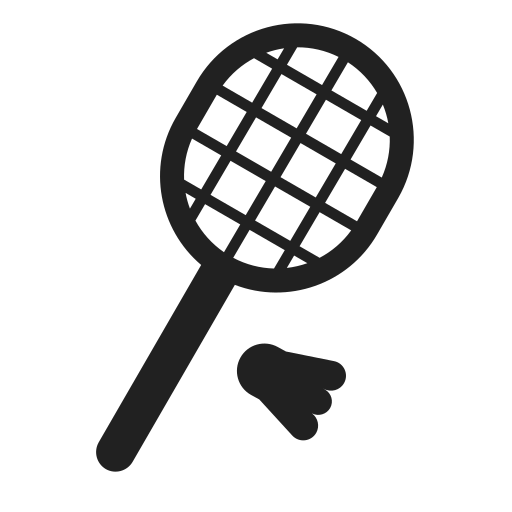
badminton high contrast